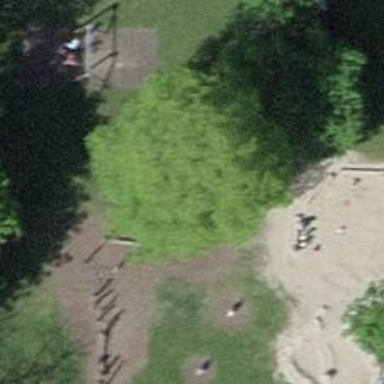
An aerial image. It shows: Broadleaved deciduous tree located in park.